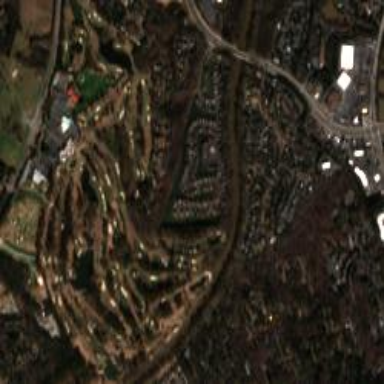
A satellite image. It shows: Golf course.